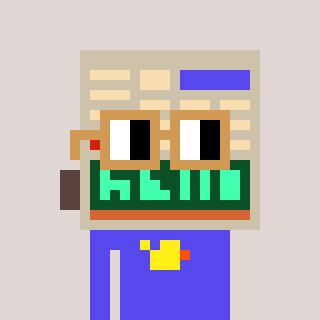
a pixel art character with square brown glasses, a calculator-shaped head and a computerblue-colored body on a warm background